Field crop: maize
Growth stage: 2
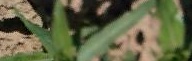
Species: maize